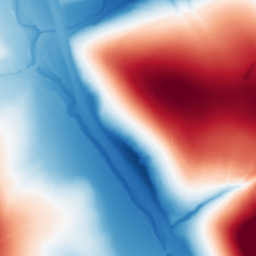
Category: classical
Decomposition family: gaussian
Decomposition parameters: sigma: 100
Upsampling method: bicubic_3x
Upsampling parameters: scale: 3
Upsampling scale: 3